Question: After recently experimenting with MongoDB, I tried a few different methods of importing/inserting large amounts of data into collections. So far the most efficient method I've found is mongoimport. It works perfectly, but there is still overhead. Even after the import is complete, memory isn't made available unless I reboot my machine.
Example:
'''
mongoimport -d flightdata -c trajectory_data --type csv --file trjdata.csv --headerline
'''
where my headerline and data look like:
'''
'FID','ACID','FLIGHT_INDEX','ORIG_INDEX','ORIG_TIME','CUR_LAT', ...
'20..','J5','79977,'79977','20110116:15:53:11','1967', ...
'''
With 5.3 million rows by 20 columns, about 900MB, I end up like this:

This won't work for me in the long run; I may not always be able to reboot, or will eventually run out of memory. What would be a more effective way of importing into MongoDB? I've read about periodic RAM flushing, how could I implement something like with the example above?
I don't think my case would benefit much from adjusting fsync, syncdelay, or journaling. I'm just curious as to when that would be a good idea, and best practice, even if I was running on high RAM servers.
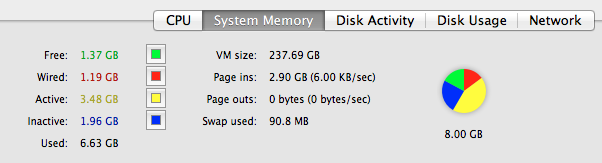
Answer: I'm guessing that memory is being used by mongodb itself, not mongoimport. Mongodb by design tries to keep all of its data into memory and relies on the OS to swap the memory-mapped files out when there's not enough room. So I'd give you two pieces of advice:
1. Don't worry too much about what your OS is telling you about how much memory is "free" -- a modern well-running OS will generally use every bit of RAM available for something.
2. If you can't abide by #1, don't run mongodb on your laptop.